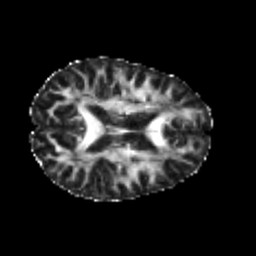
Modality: FA
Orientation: axial
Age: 23
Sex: female
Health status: healthy
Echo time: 0.074 s